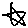
Label: star